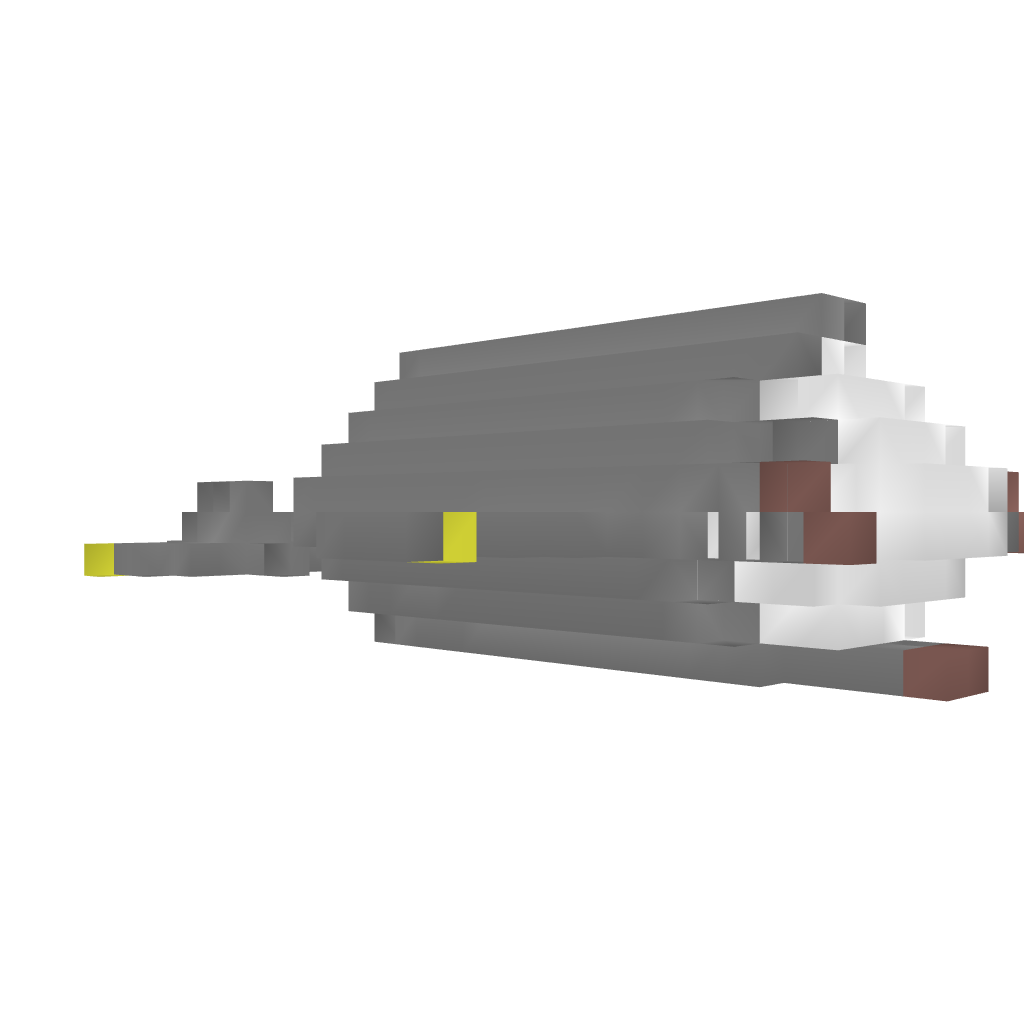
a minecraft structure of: Small Atlantis Sub bad low quality